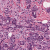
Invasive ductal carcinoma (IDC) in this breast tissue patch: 1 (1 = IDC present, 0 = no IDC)